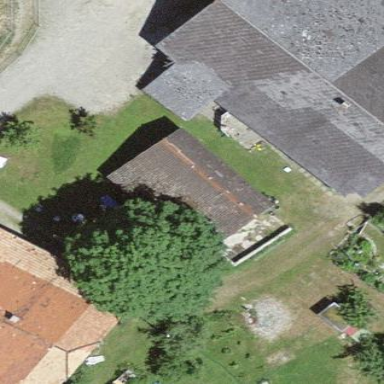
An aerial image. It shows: Rural barn.